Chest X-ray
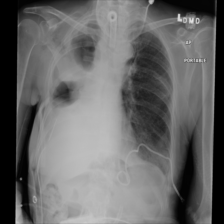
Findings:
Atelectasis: negative
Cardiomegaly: negative
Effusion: negative
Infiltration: positive
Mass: negative
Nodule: negative
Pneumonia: negative
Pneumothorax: negative
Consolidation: negative
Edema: negative
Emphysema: positive
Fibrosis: negative
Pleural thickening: negative
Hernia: negative